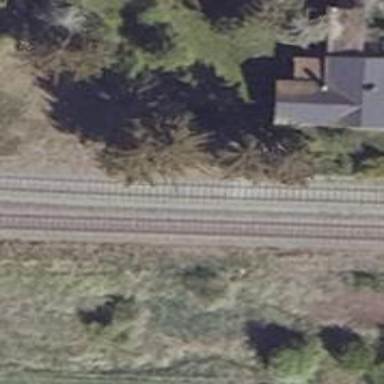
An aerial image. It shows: Railway track.